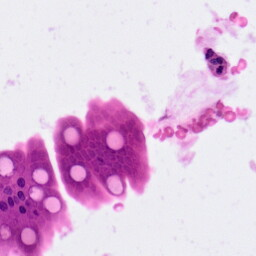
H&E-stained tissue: Pancreatic